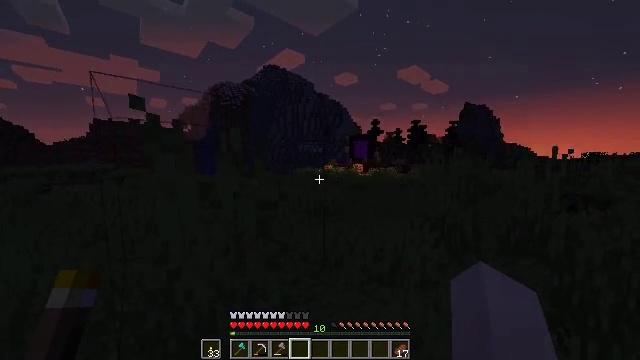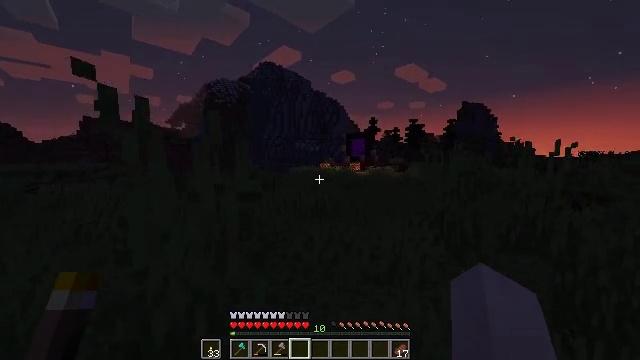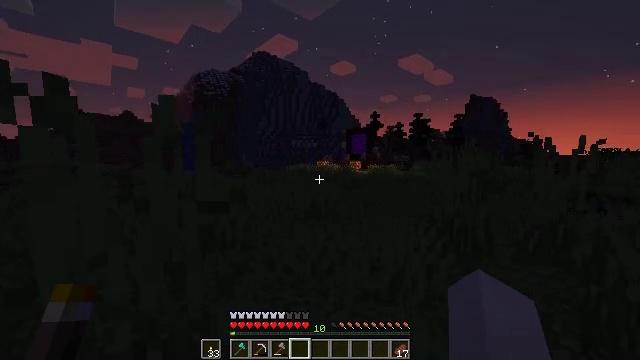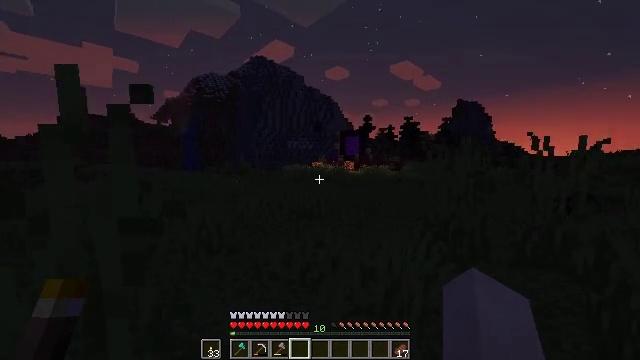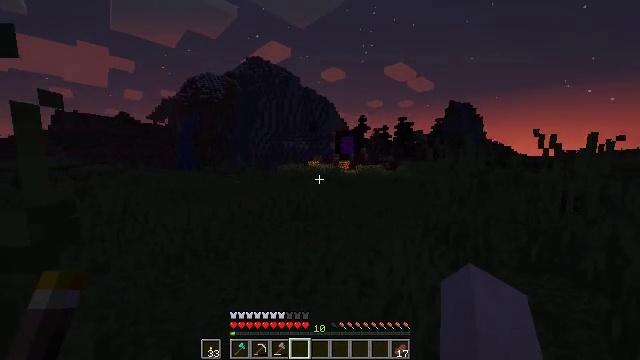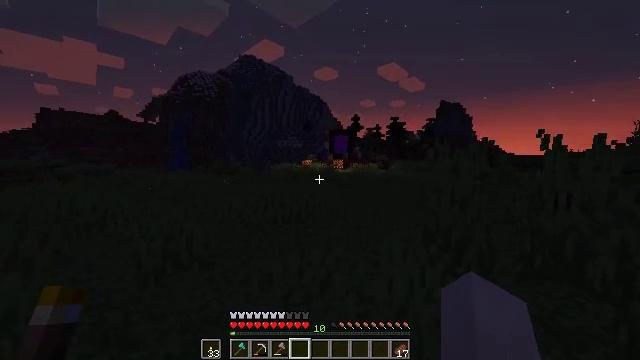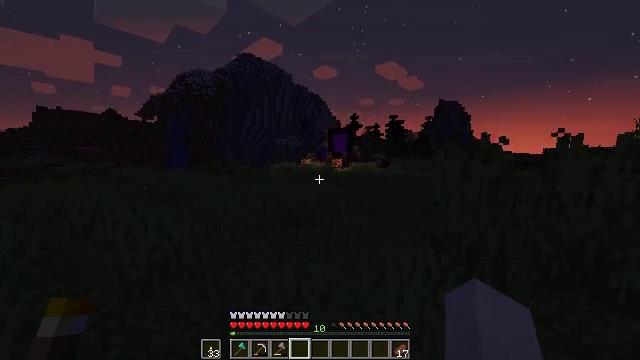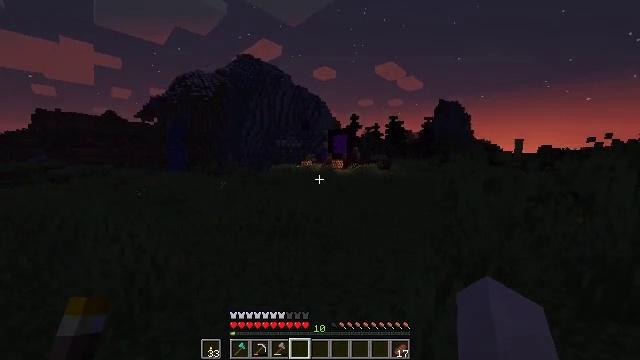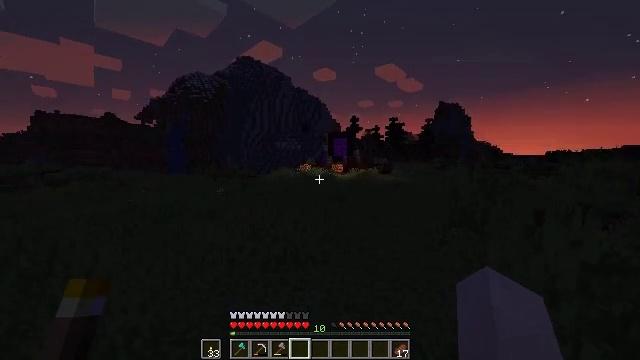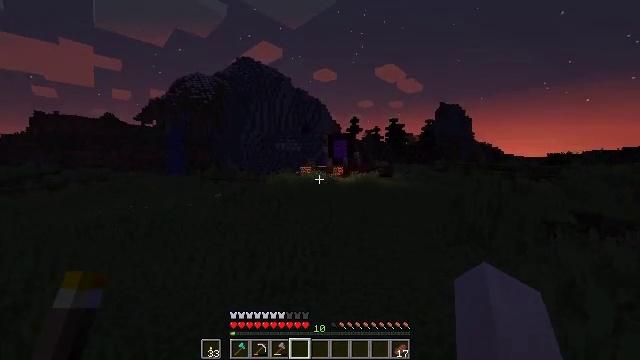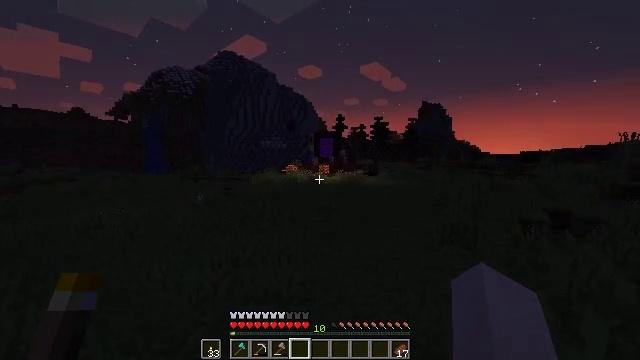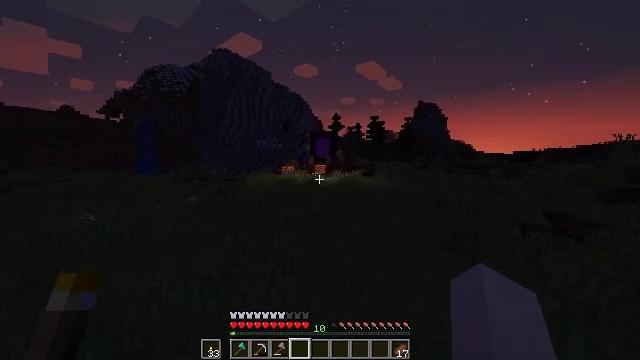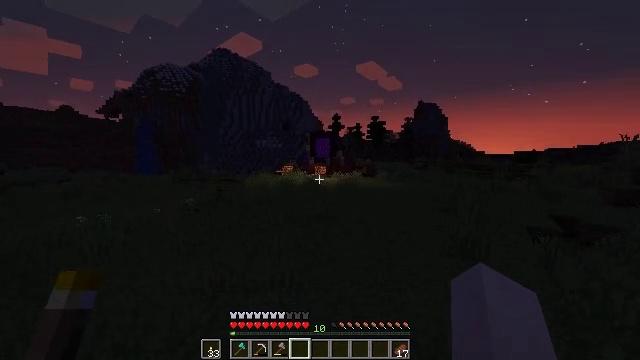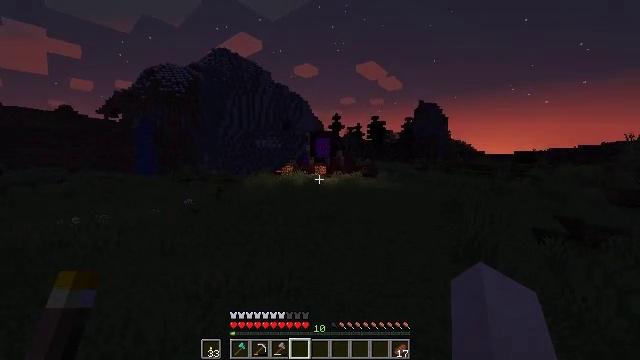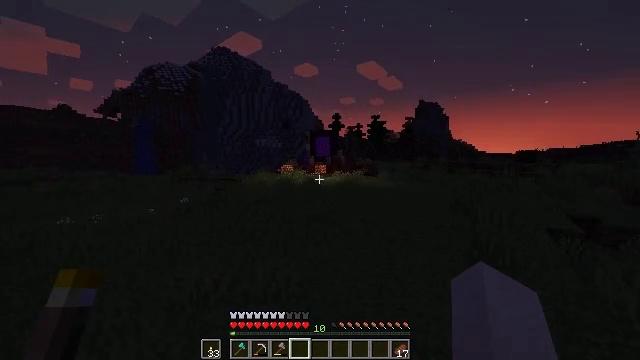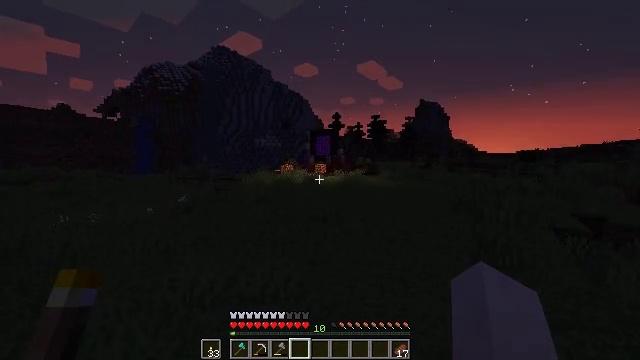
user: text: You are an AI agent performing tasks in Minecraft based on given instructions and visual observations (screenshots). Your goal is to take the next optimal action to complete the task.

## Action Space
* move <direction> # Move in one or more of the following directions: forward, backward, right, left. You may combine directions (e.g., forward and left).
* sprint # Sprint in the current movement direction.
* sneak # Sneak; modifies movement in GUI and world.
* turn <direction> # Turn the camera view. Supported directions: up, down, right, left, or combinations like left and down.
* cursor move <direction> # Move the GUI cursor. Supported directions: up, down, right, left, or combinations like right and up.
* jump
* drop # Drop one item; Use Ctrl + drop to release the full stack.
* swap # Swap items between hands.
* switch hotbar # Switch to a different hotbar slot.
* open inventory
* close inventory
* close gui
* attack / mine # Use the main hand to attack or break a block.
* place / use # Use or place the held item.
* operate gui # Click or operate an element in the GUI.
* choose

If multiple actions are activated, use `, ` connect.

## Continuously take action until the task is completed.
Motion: motion action
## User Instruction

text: Gather netherrack as a building material.
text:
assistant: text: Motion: move forward, sprint
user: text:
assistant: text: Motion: move forward, sprint
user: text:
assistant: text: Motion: move forward, sprint, turn right
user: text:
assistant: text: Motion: move forward, sprint, turn right
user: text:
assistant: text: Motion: move forward, sprint, turn right
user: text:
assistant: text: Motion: move forward, sprint
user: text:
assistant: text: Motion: move forward, sprint, jump
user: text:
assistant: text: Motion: move forward, sprint, jump
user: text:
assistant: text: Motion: move forward, sprint, jump
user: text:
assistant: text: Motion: move forward, sprint, turn right, jump
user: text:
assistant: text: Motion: move forward, sprint, turn right, jump
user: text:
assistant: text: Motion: move forward, sprint, jump
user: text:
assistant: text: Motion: move forward, sprint, jump
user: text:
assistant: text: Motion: move forward, sprint, jump
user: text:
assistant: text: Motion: move forward, sprint, jump
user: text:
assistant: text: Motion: move forward, sprint
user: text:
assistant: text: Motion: move forward, sprint
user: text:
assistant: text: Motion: move forward, sprint, jump
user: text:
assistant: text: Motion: move forward, sprint, jump
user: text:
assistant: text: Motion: move forward, sprint, jump
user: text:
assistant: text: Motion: move forward, sprint, jump
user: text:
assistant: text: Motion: move forward, sprint, jump
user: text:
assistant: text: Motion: move forward, sprint, jump
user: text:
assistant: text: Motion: move forward, sprint, jump
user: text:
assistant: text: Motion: move forward, sprint, jump
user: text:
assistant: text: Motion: move forward, sprint, turn left, jump
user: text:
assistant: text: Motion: move forward, sprint, jump
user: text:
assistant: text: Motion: move forward, sprint, jump
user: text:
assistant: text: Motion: move forward, sprint, jump
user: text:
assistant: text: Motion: move forward, sprint, jump